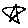
Label: star